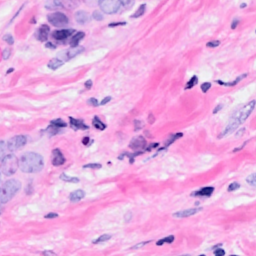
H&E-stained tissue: Breast